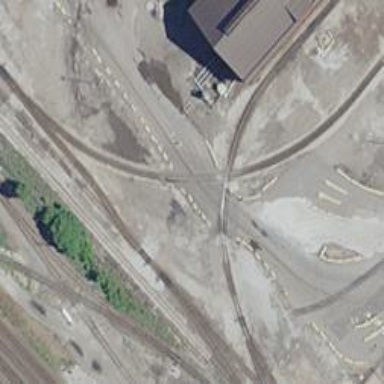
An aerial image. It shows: Railway crossing.